Question: I'm using <URL> on Windows 7. When I run 'git diff', I see this:

However, I'm unable to get back to a regular prompt. Pressing + seems to work, but as soon as I start typing a command, it's covered up with '(END)' as in that image.
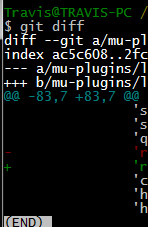
Answer: I think pressing should work.